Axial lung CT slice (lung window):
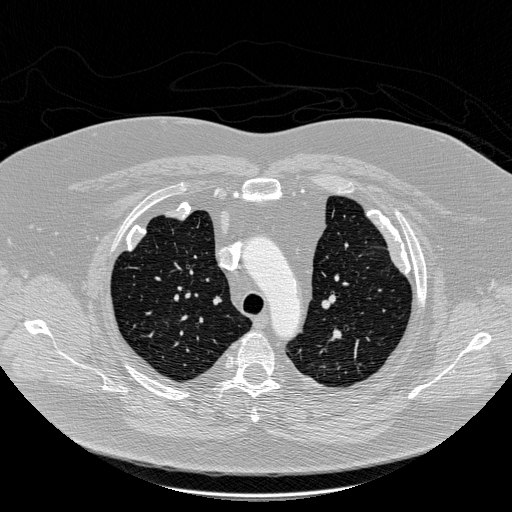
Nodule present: no